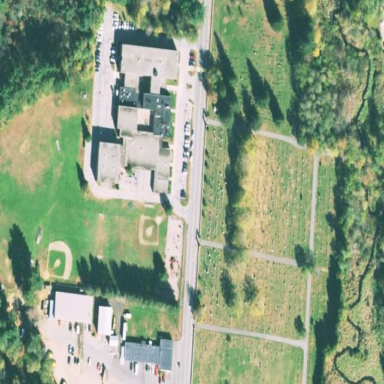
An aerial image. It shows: Cemetery.